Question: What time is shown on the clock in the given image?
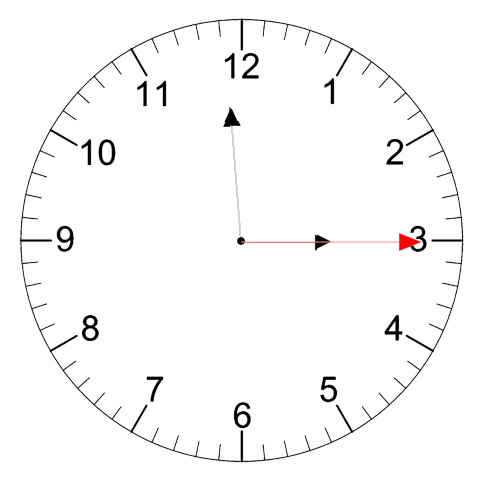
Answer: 02:59:15